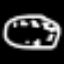
Label: clock